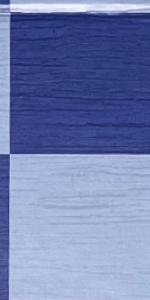
Label: Empty